Aerial crown-view tile of a tropical tree (Barro Colorado Island, Panama), acquired 20250818:
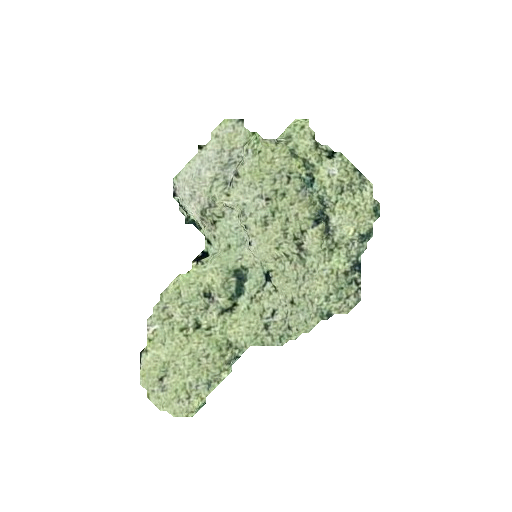
Species: Cordia alliodora
GBIF accepted scientific name: Cordia alliodora
Crown area: 60.411 m²